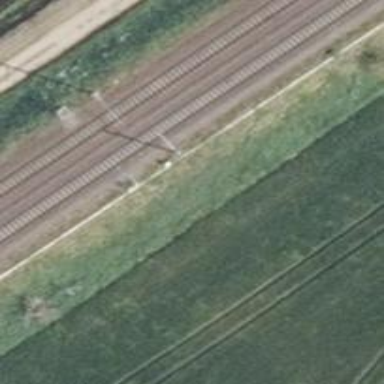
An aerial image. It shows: Catenary mast for power lines.